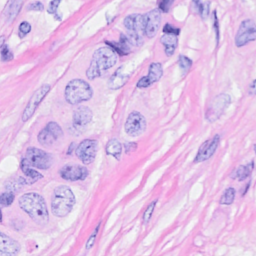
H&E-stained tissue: Breast